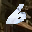
Label: 6